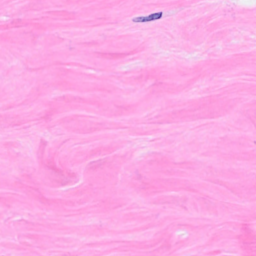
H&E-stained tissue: Breast